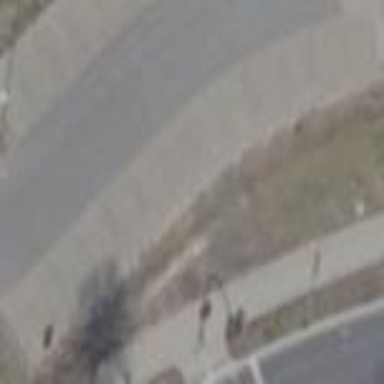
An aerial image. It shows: Street-side parking with grass paver surface.